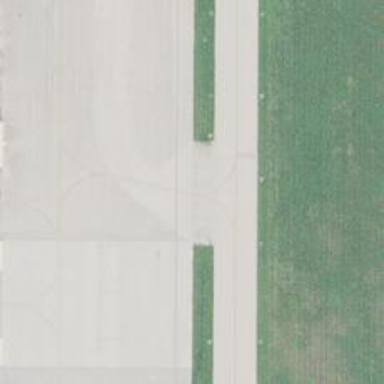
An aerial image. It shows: View of taxiway at the airport.